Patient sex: M
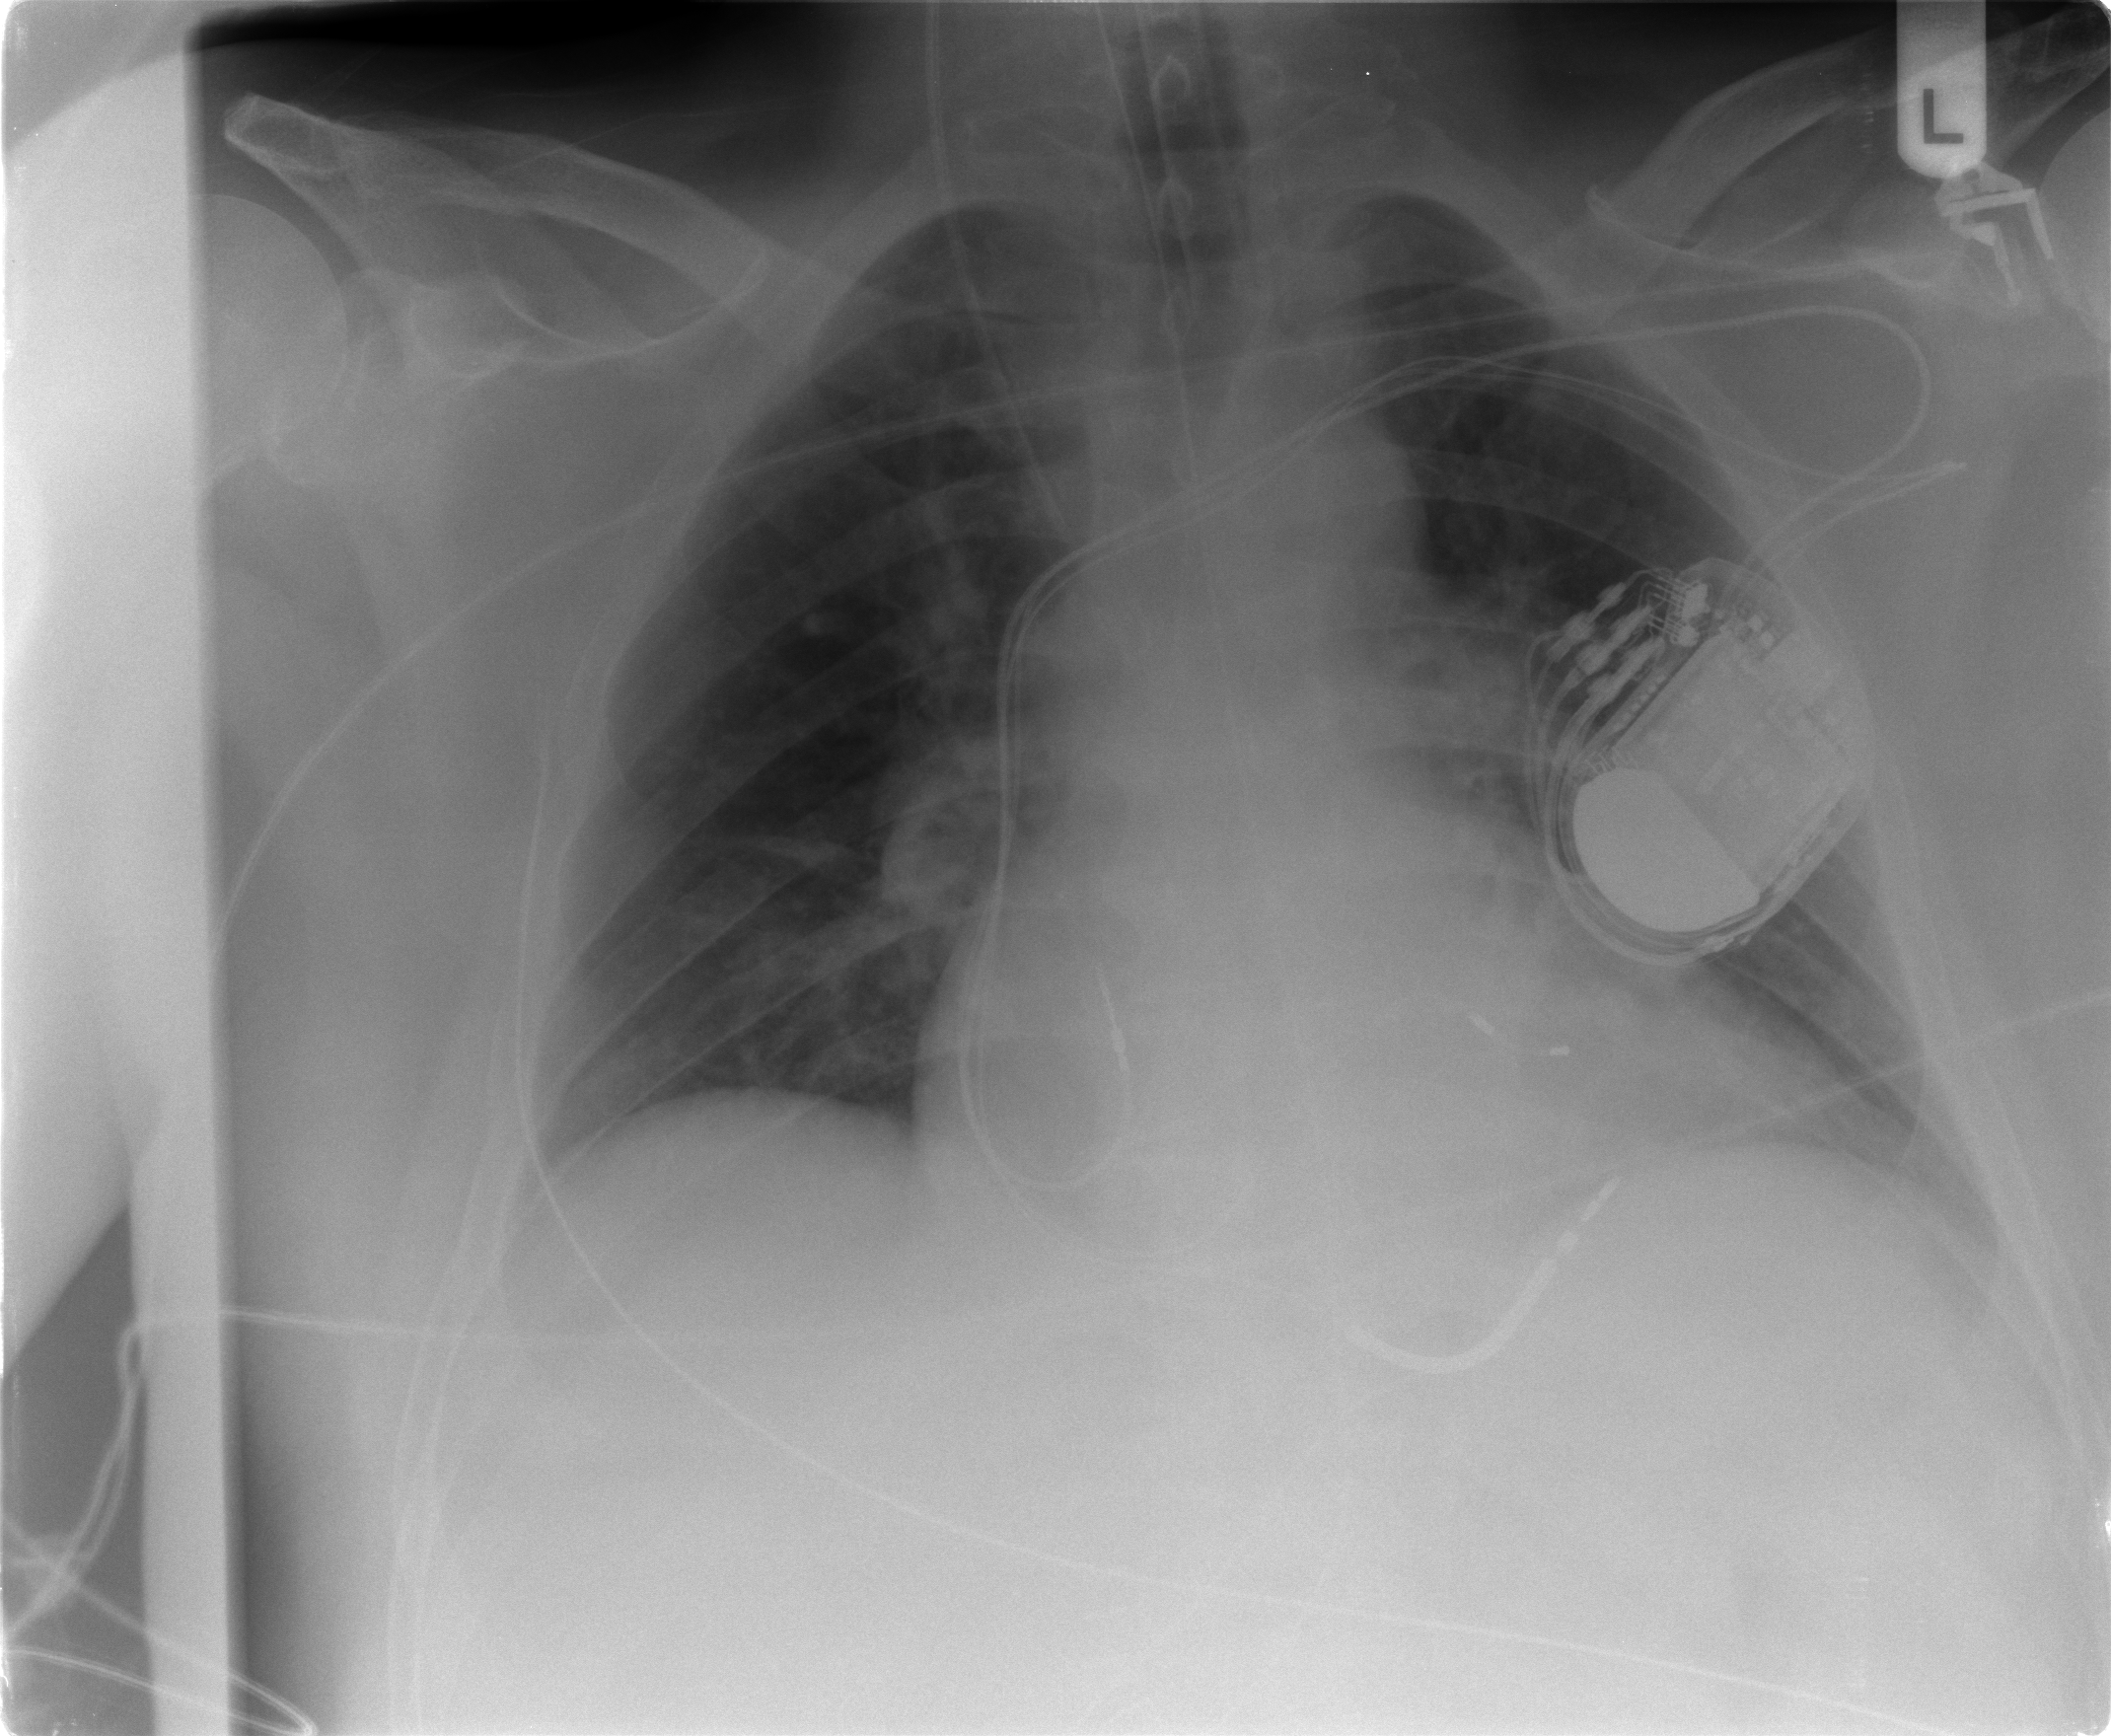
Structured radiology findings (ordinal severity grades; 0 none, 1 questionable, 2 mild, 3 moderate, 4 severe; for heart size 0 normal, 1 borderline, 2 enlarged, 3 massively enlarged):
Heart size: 2
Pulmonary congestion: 2
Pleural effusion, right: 0
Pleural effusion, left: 0
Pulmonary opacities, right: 0
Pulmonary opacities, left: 0
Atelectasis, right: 0
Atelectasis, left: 0